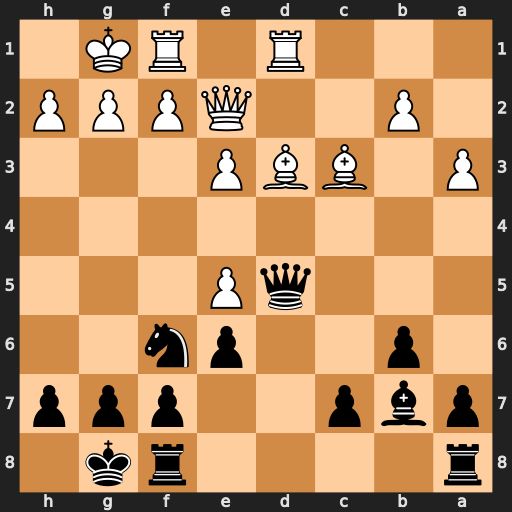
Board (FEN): r4rk1/pbp2ppp/1p2pn2/3qP3/8/P1BBP3/1P2QPPP/3R1RK1
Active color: b
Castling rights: -
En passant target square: -
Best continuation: Qxg2#